Question: I have a problem with search and delete string in string.
As you look in the image I want to delete the string between the balise and using my code. But it want delete so where is my problem?
'''
string chaine = im;
int href = chaine.IndexOf("<a href");
int ahref = chaine.IndexOf("</a>");
string sup = "";
for (int c = href; c < ahref; c++)
{
sup = sup + chaine[c];
if (chaine[c] != ahref)
break;
}
chaine = chaine.Replace(sup, "");
im = chaine;
'''

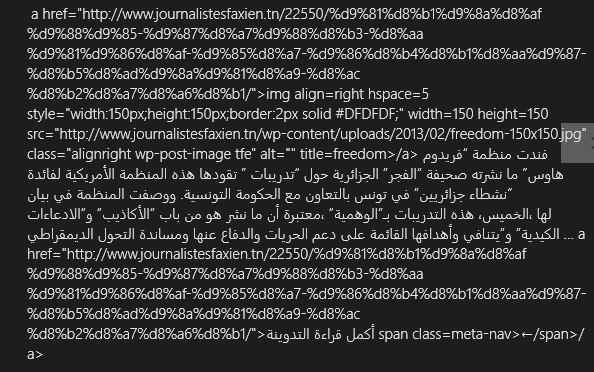
Answer: Your code can be simplified. Please though add some error checking or at least a try / catch in case the sub-strings are not found.
'''
int start = im.IndexOf("<a href");
int stop = im.IndexOf("</a>", start);
im = im.Remove(start, stop + 4 - start) // 4 is the length of the stop string
'''